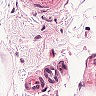
Metastatic tissue present: no